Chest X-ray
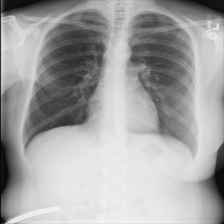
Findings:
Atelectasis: negative
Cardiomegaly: negative
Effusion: negative
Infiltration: negative
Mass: negative
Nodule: positive
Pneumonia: negative
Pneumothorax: negative
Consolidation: negative
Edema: negative
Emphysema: negative
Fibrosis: negative
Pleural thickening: negative
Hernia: negative